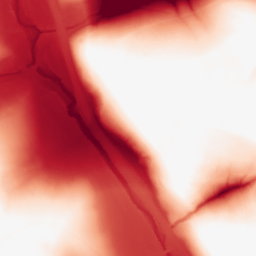
Category: morphological
Decomposition family: tophat
Decomposition parameters: size: 100
mode: black
Upsampling method: lanczos
Upsampling parameters: scale: 4
Upsampling scale: 4